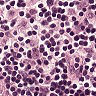
Metastatic tissue present: no